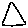
Label: triangle